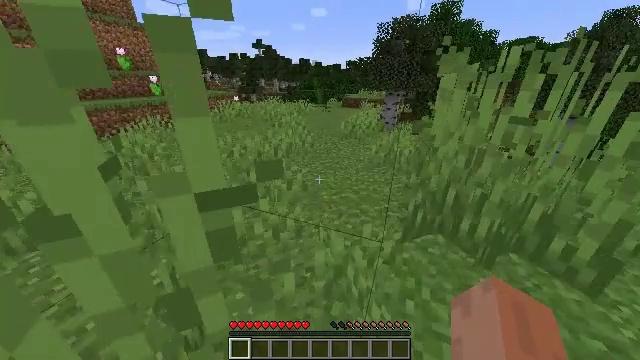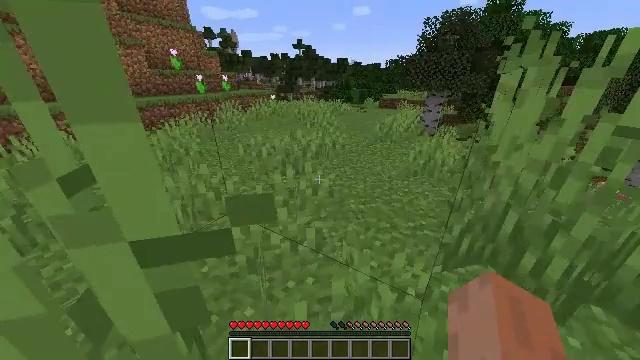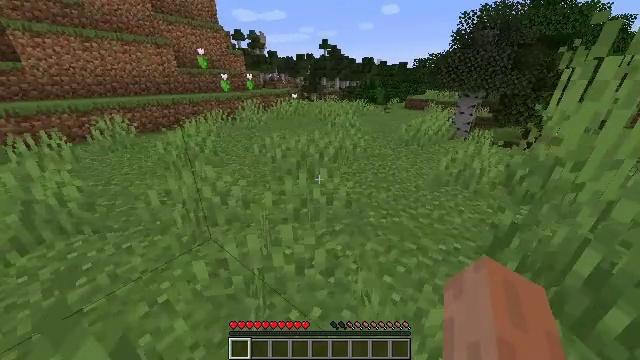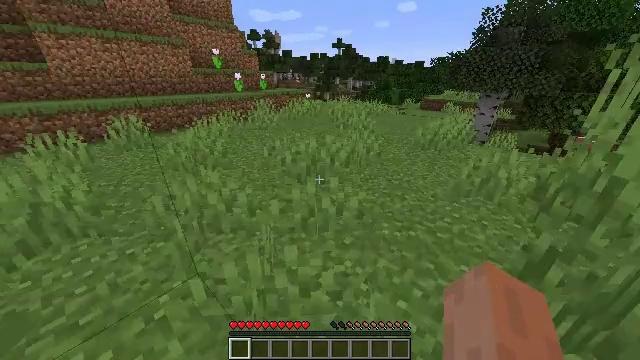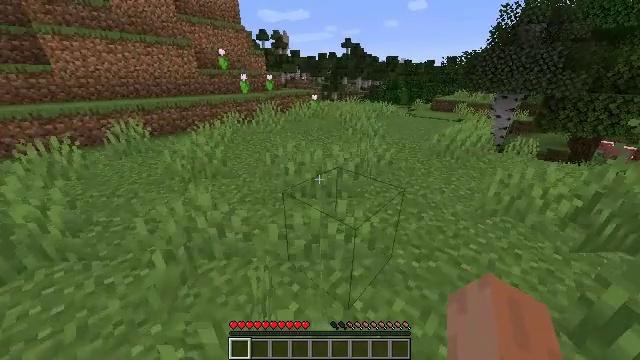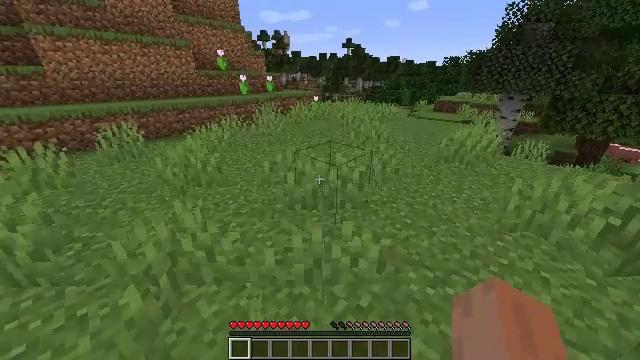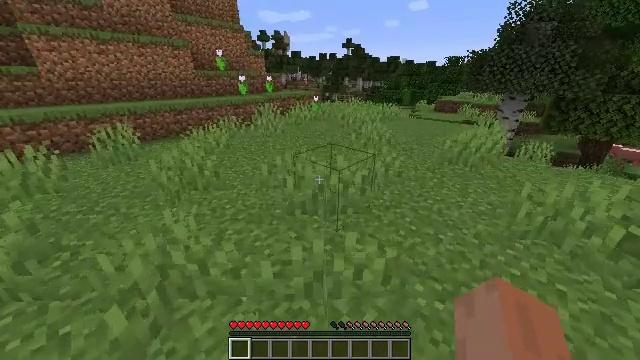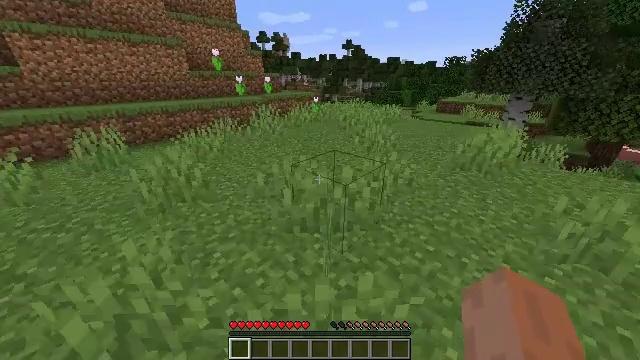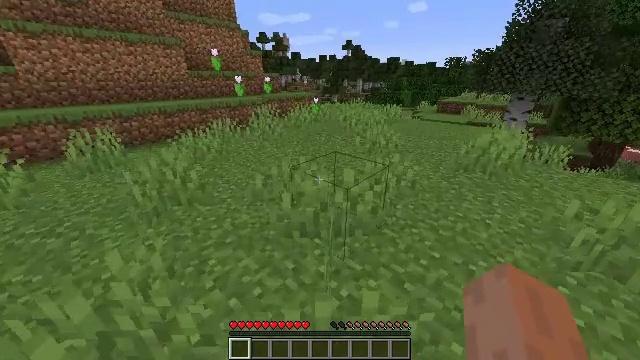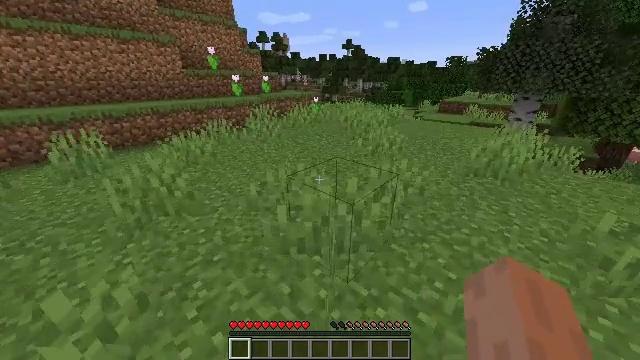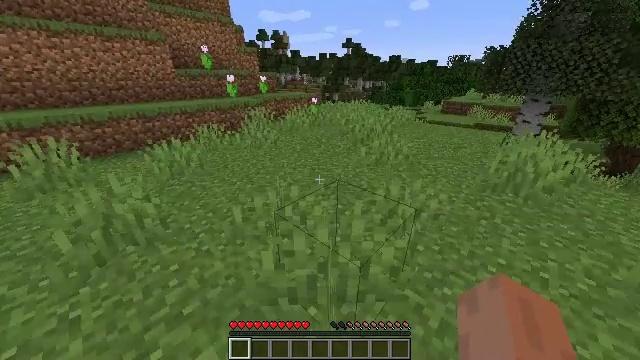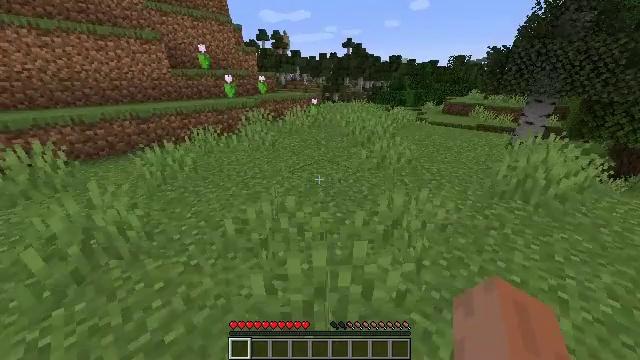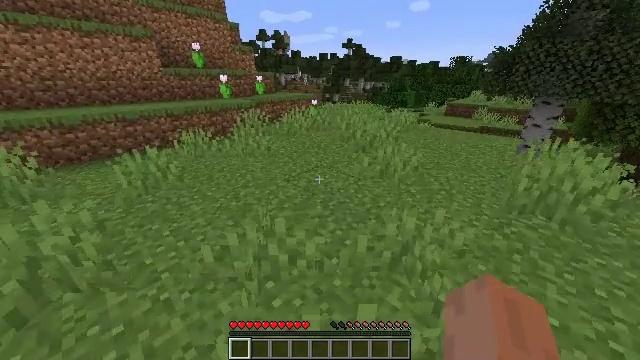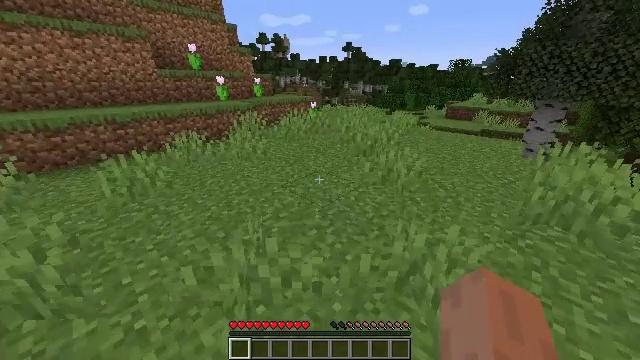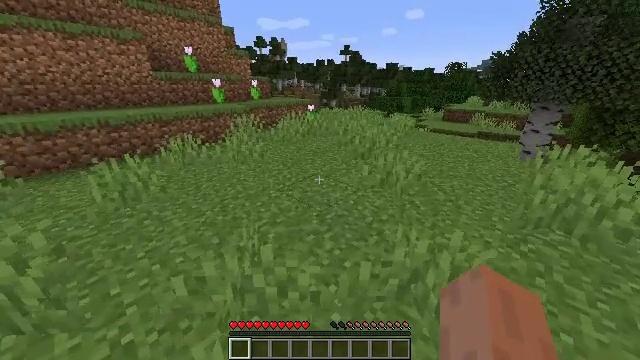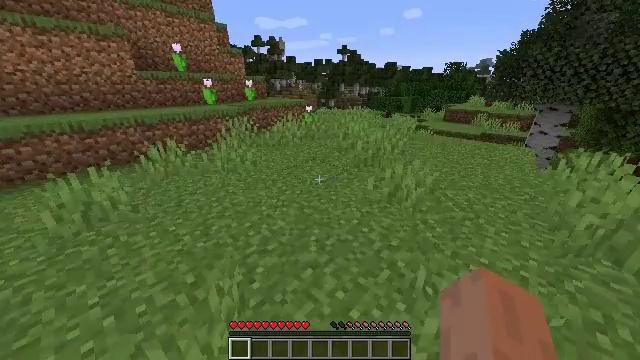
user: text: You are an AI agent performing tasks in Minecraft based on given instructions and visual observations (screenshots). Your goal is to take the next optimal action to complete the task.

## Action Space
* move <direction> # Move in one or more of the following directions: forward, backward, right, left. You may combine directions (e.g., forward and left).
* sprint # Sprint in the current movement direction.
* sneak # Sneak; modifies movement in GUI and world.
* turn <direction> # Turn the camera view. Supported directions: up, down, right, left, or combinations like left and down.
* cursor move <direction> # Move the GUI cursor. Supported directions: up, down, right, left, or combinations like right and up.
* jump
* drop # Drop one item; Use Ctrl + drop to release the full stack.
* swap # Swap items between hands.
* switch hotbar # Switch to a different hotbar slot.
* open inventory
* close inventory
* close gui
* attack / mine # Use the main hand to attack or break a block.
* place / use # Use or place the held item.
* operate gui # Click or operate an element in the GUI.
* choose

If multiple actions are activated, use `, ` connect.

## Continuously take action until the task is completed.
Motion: motion action
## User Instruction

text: Harvest the peony for decoration.
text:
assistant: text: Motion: move forward, sprint, turn left
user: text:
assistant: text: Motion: move forward, sprint, turn left
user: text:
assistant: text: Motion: move forward, sprint, turn left
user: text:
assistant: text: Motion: move forward, sprint, turn left
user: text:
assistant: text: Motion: move forward, sprint
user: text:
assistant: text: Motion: move forward, sprint
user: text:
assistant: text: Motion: move forward, sprint
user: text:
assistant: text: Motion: move forward, sprint
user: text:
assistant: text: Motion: move forward, sprint
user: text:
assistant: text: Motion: move forward, sprint
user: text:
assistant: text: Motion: move forward, sprint
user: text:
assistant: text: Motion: move forward, sprint
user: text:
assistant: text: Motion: move forward, sprint
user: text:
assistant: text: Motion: move forward, sprint
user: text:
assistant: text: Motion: move forward, sprint
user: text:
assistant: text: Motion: move forward, sprint
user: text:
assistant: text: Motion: move forward, sprint
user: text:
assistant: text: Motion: move forward, sprint
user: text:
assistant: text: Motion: move forward, sprint
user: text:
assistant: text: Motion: move forward, sprint
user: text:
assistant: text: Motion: move forward, sprint
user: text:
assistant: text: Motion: move forward, sprint, jump
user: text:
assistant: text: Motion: move forward, sprint, jump
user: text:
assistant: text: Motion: move forward, sprint, jump
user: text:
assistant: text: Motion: move forward, sprint, jump
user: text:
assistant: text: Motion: move forward, sprint, jump
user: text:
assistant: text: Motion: move forward, sprint, jump
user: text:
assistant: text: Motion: move forward, sprint, jump
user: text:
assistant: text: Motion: move forward, sprint, jump
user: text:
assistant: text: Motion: move forward, sprint, jump